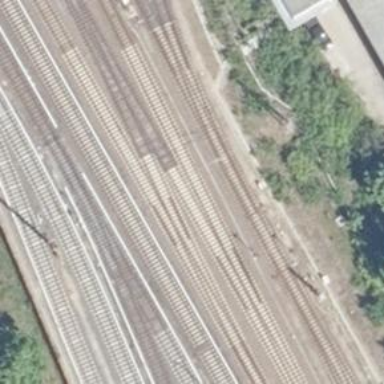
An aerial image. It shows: Railway switch.